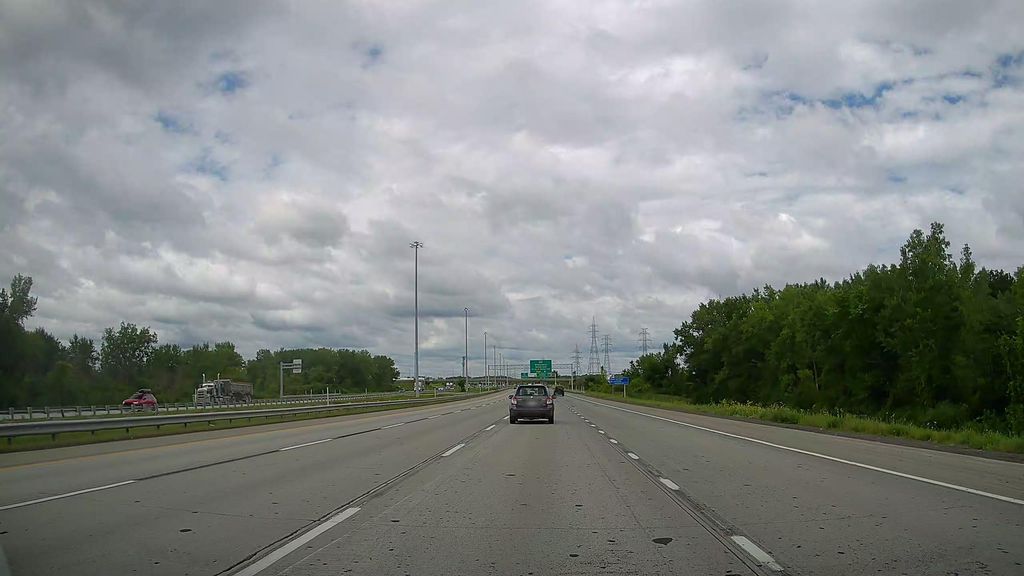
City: montreal